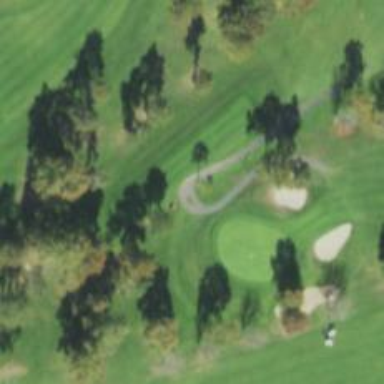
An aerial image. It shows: Path for both road and golf.